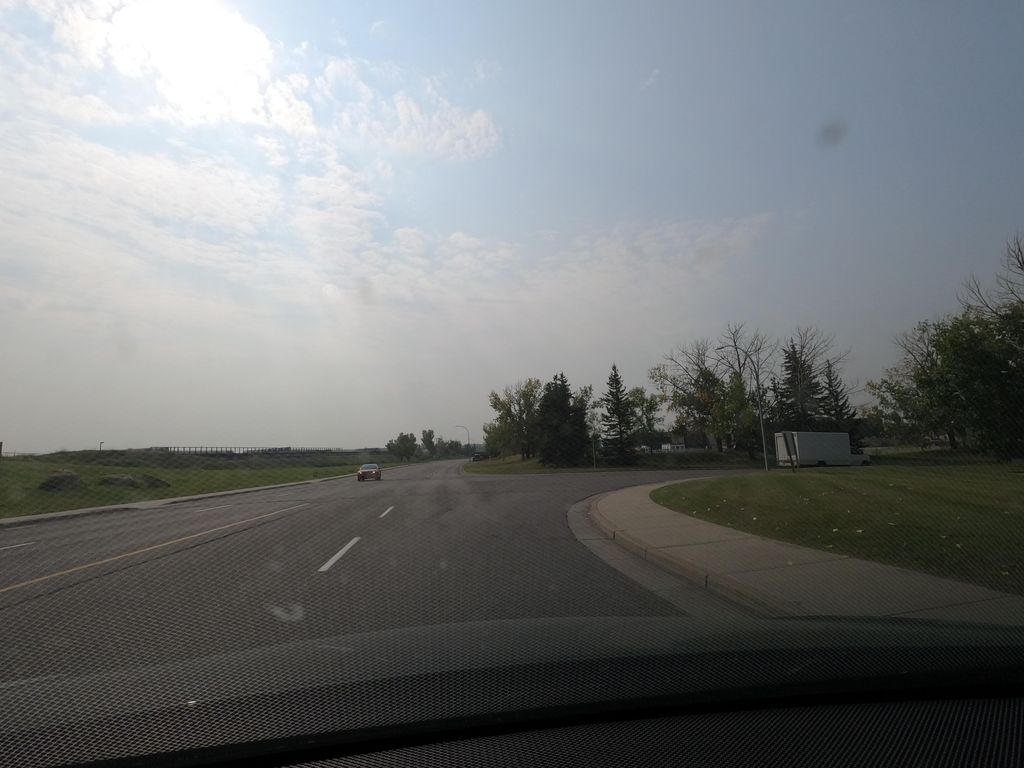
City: calgary